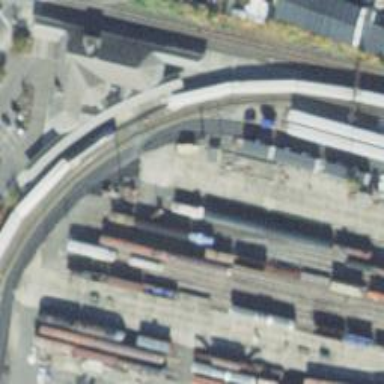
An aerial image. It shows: Railway crossing.